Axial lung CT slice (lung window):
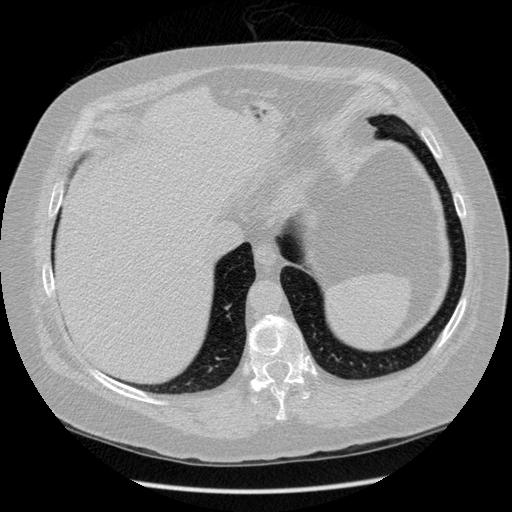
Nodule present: no